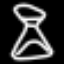
Label: hourglass